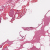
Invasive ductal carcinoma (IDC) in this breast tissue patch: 0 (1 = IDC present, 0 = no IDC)